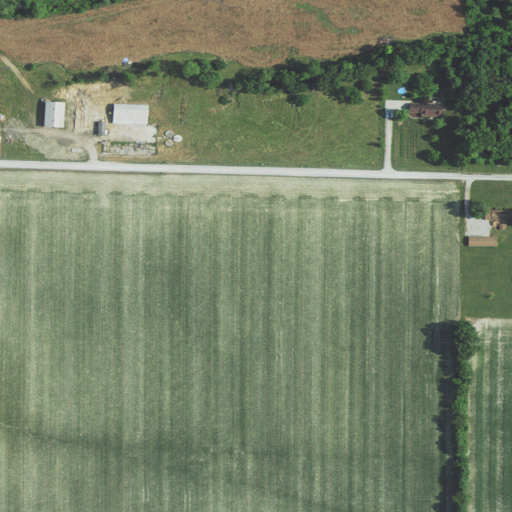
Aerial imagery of plain(s) in Indiana named Wheeler Prairie containing cultivated crops, pasture, mixed forest, open development, low intensity development, shrub, grassland, deciduous forest, and medium intensity development